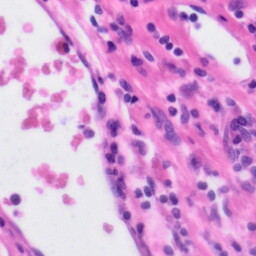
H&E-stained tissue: Tonsil